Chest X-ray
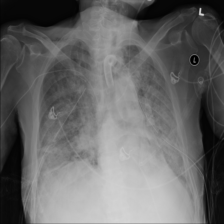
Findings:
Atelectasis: negative
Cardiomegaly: negative
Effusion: negative
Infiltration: positive
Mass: negative
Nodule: negative
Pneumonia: negative
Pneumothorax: negative
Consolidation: negative
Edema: negative
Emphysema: negative
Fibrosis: negative
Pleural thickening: negative
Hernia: negative